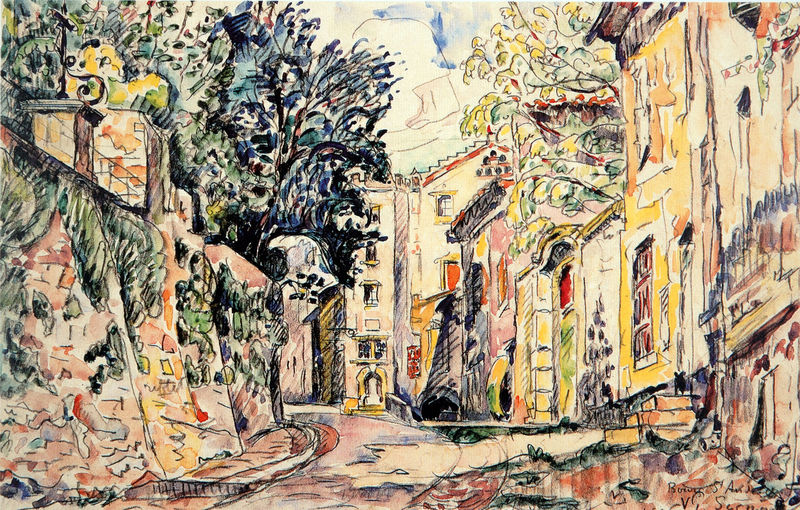
Titel: Bourg-Saint-Andéol
Künstler: Paul Signac
Standort: Little Rock
Institution: Arkansas Arts Center Foundation Collection
Schlagwörter: baum, blau, blätter, gemälde, himmel, weiß, wolken, aquarell, bäume, gelb, grün, stadt, äste, bunt, fenster, frankreich, grau, orange, schwarz, skizze, strasse, tür, zeichnung, gebäude, haus, hund, park, rot, weg, zaun, alt, blass, stein, steine, signatur, häuser, brüstung, rosa, garten, ornage, biegung, fassade, fassaden, gasse, pflaster, türen, abstrakt, giebel, mauer, ziegel, farbe, linien, steinmauer, türe, treppe, stufen, menschenleer, striche, tor, katze, eingang, balustrade, gauben, bordstein, kurve, böau, hauseingang, mauern, geäst, graben, stadtmauer, etagen, signac, fröhlich, balu, bund, paul signac, protal, altstadt, ansteigend, parkmauer, bergauf, 20. jahrhundert, zor